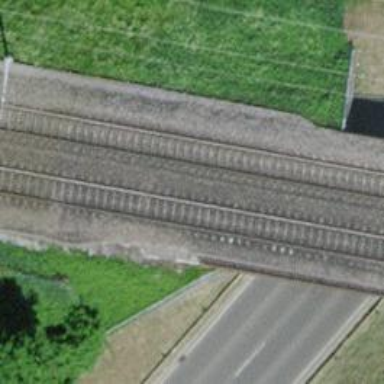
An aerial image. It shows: Railway bridge with electrified tracks and single rail.